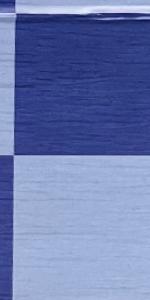
Label: Empty